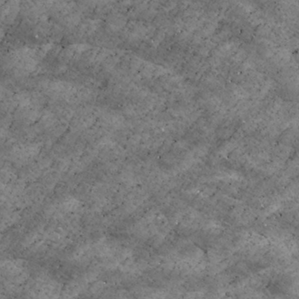
Label: non_frost